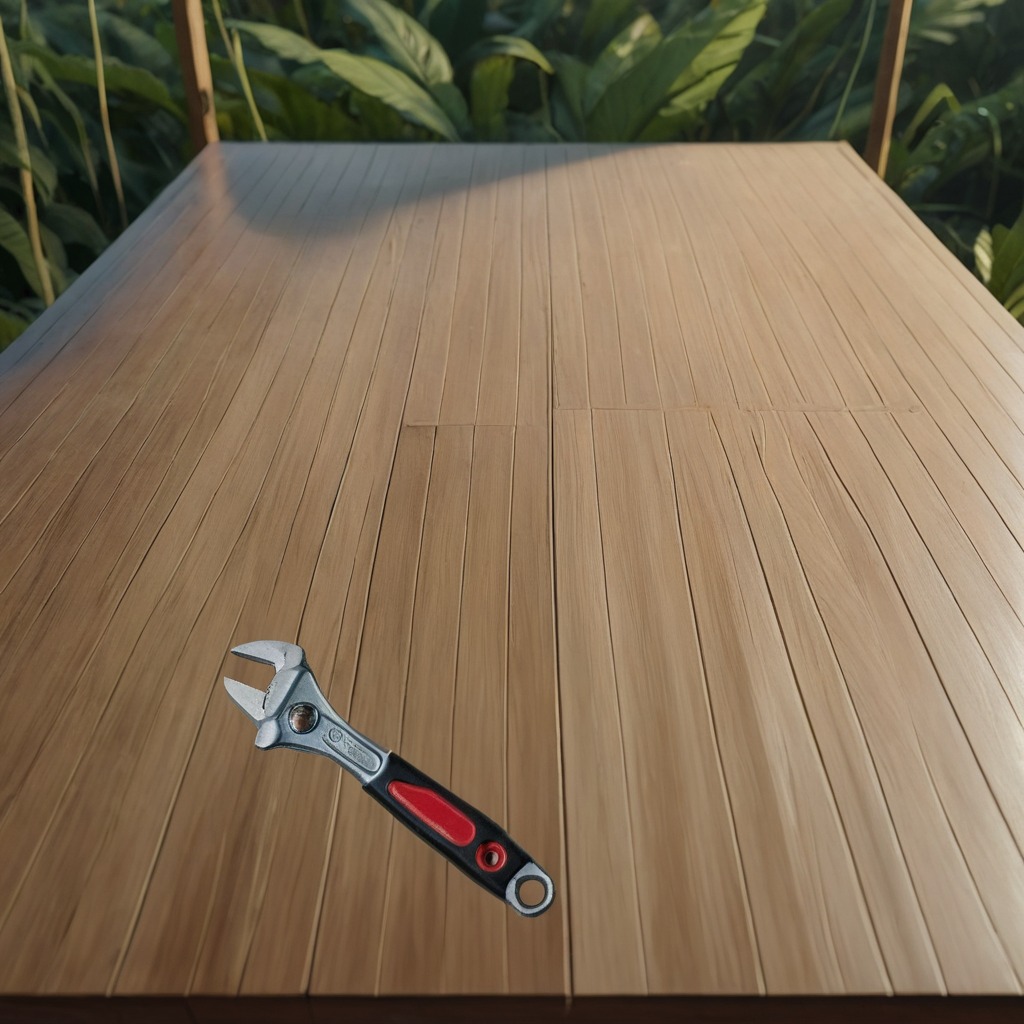
A wrench is lying on a wooden table inside a jungle field workshop tent humid ambient light worn but